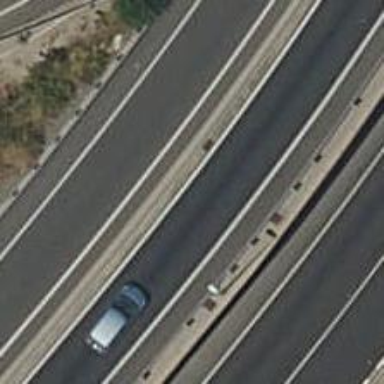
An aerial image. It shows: Bridge over motorway_link.